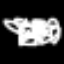
Label: angel